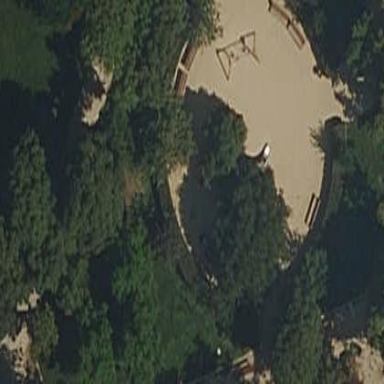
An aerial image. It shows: Playground area for leisure land.